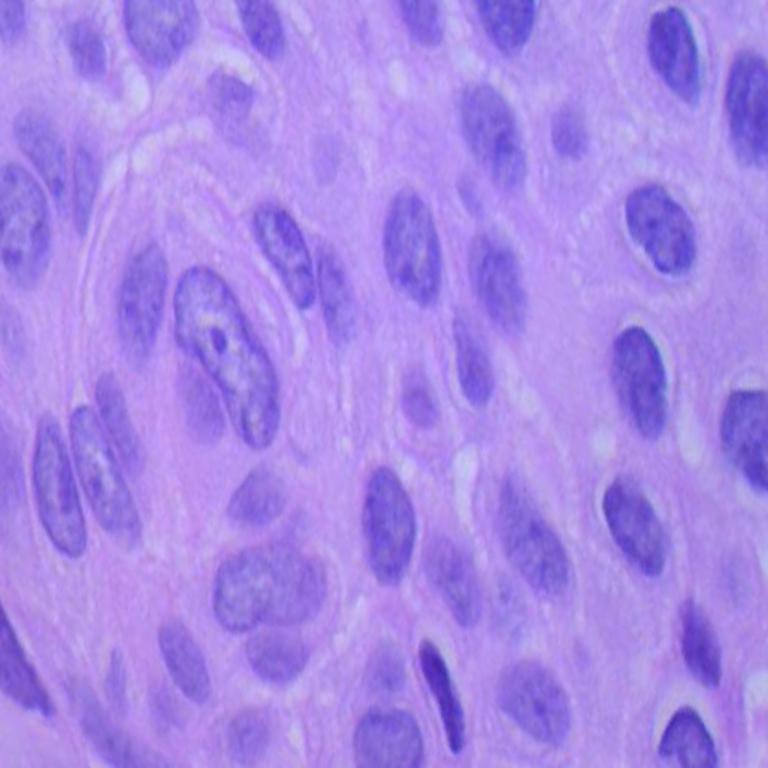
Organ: lung
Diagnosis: squamous carcinomas